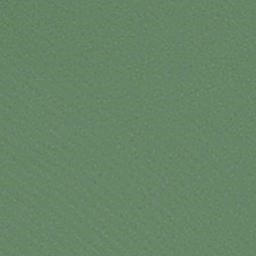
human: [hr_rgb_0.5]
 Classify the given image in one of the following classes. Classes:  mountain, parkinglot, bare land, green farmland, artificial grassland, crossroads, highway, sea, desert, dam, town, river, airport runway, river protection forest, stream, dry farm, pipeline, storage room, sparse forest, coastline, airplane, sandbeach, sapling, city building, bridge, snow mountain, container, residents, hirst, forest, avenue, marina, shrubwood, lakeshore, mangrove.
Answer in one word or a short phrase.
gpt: sea